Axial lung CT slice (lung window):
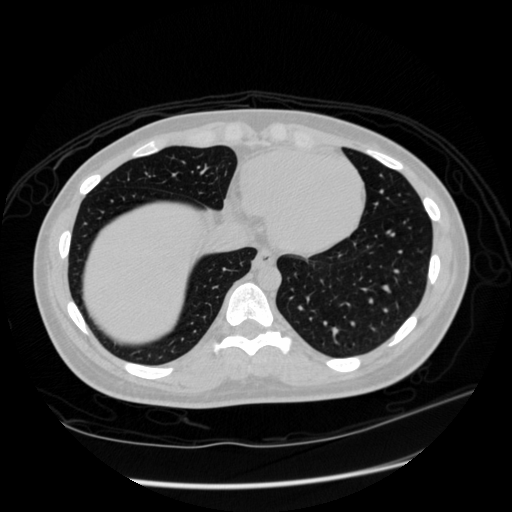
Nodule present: no